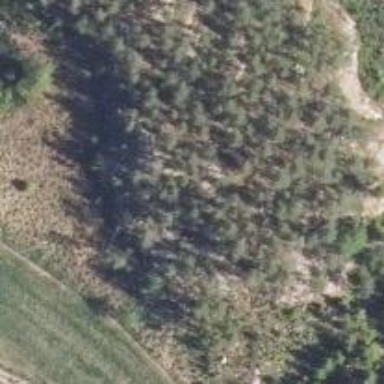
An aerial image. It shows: Natural cliff.